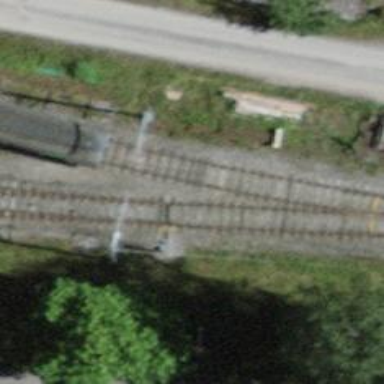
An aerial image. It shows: Railway switch.